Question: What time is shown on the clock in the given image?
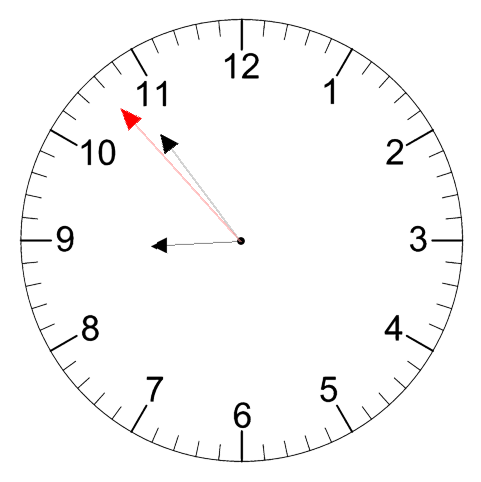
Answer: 08:53:53